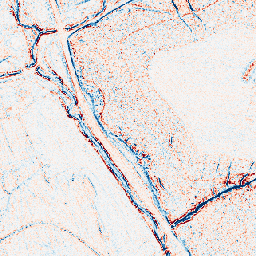
Category: edge_preserving
Decomposition family: bilateral
Decomposition parameters: d: 5
sigma_color: 150
sigma_space: 25
Upsampling method: area
Upsampling parameters: scale: 8
Upsampling scale: 8